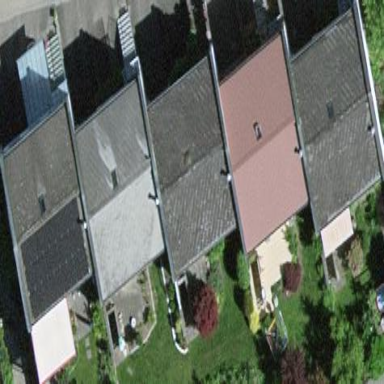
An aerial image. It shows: Terrace building.